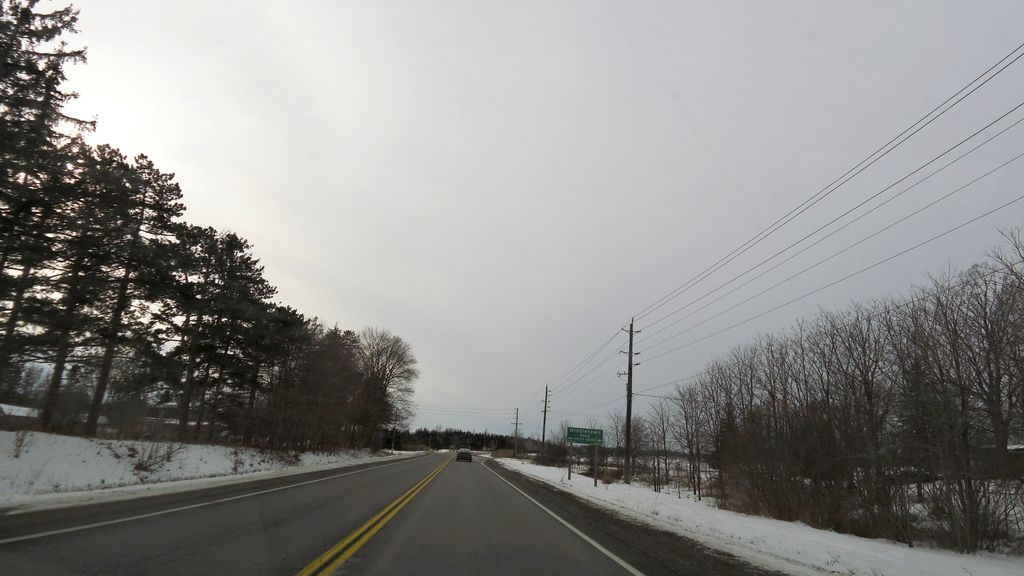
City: hamilton